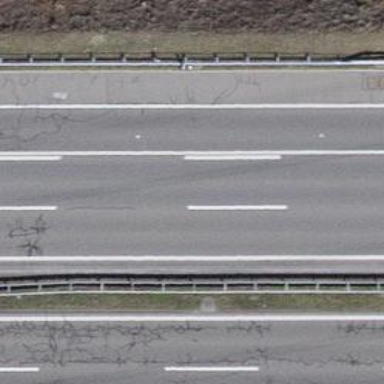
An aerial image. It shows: Asphalt motorway.